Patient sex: F
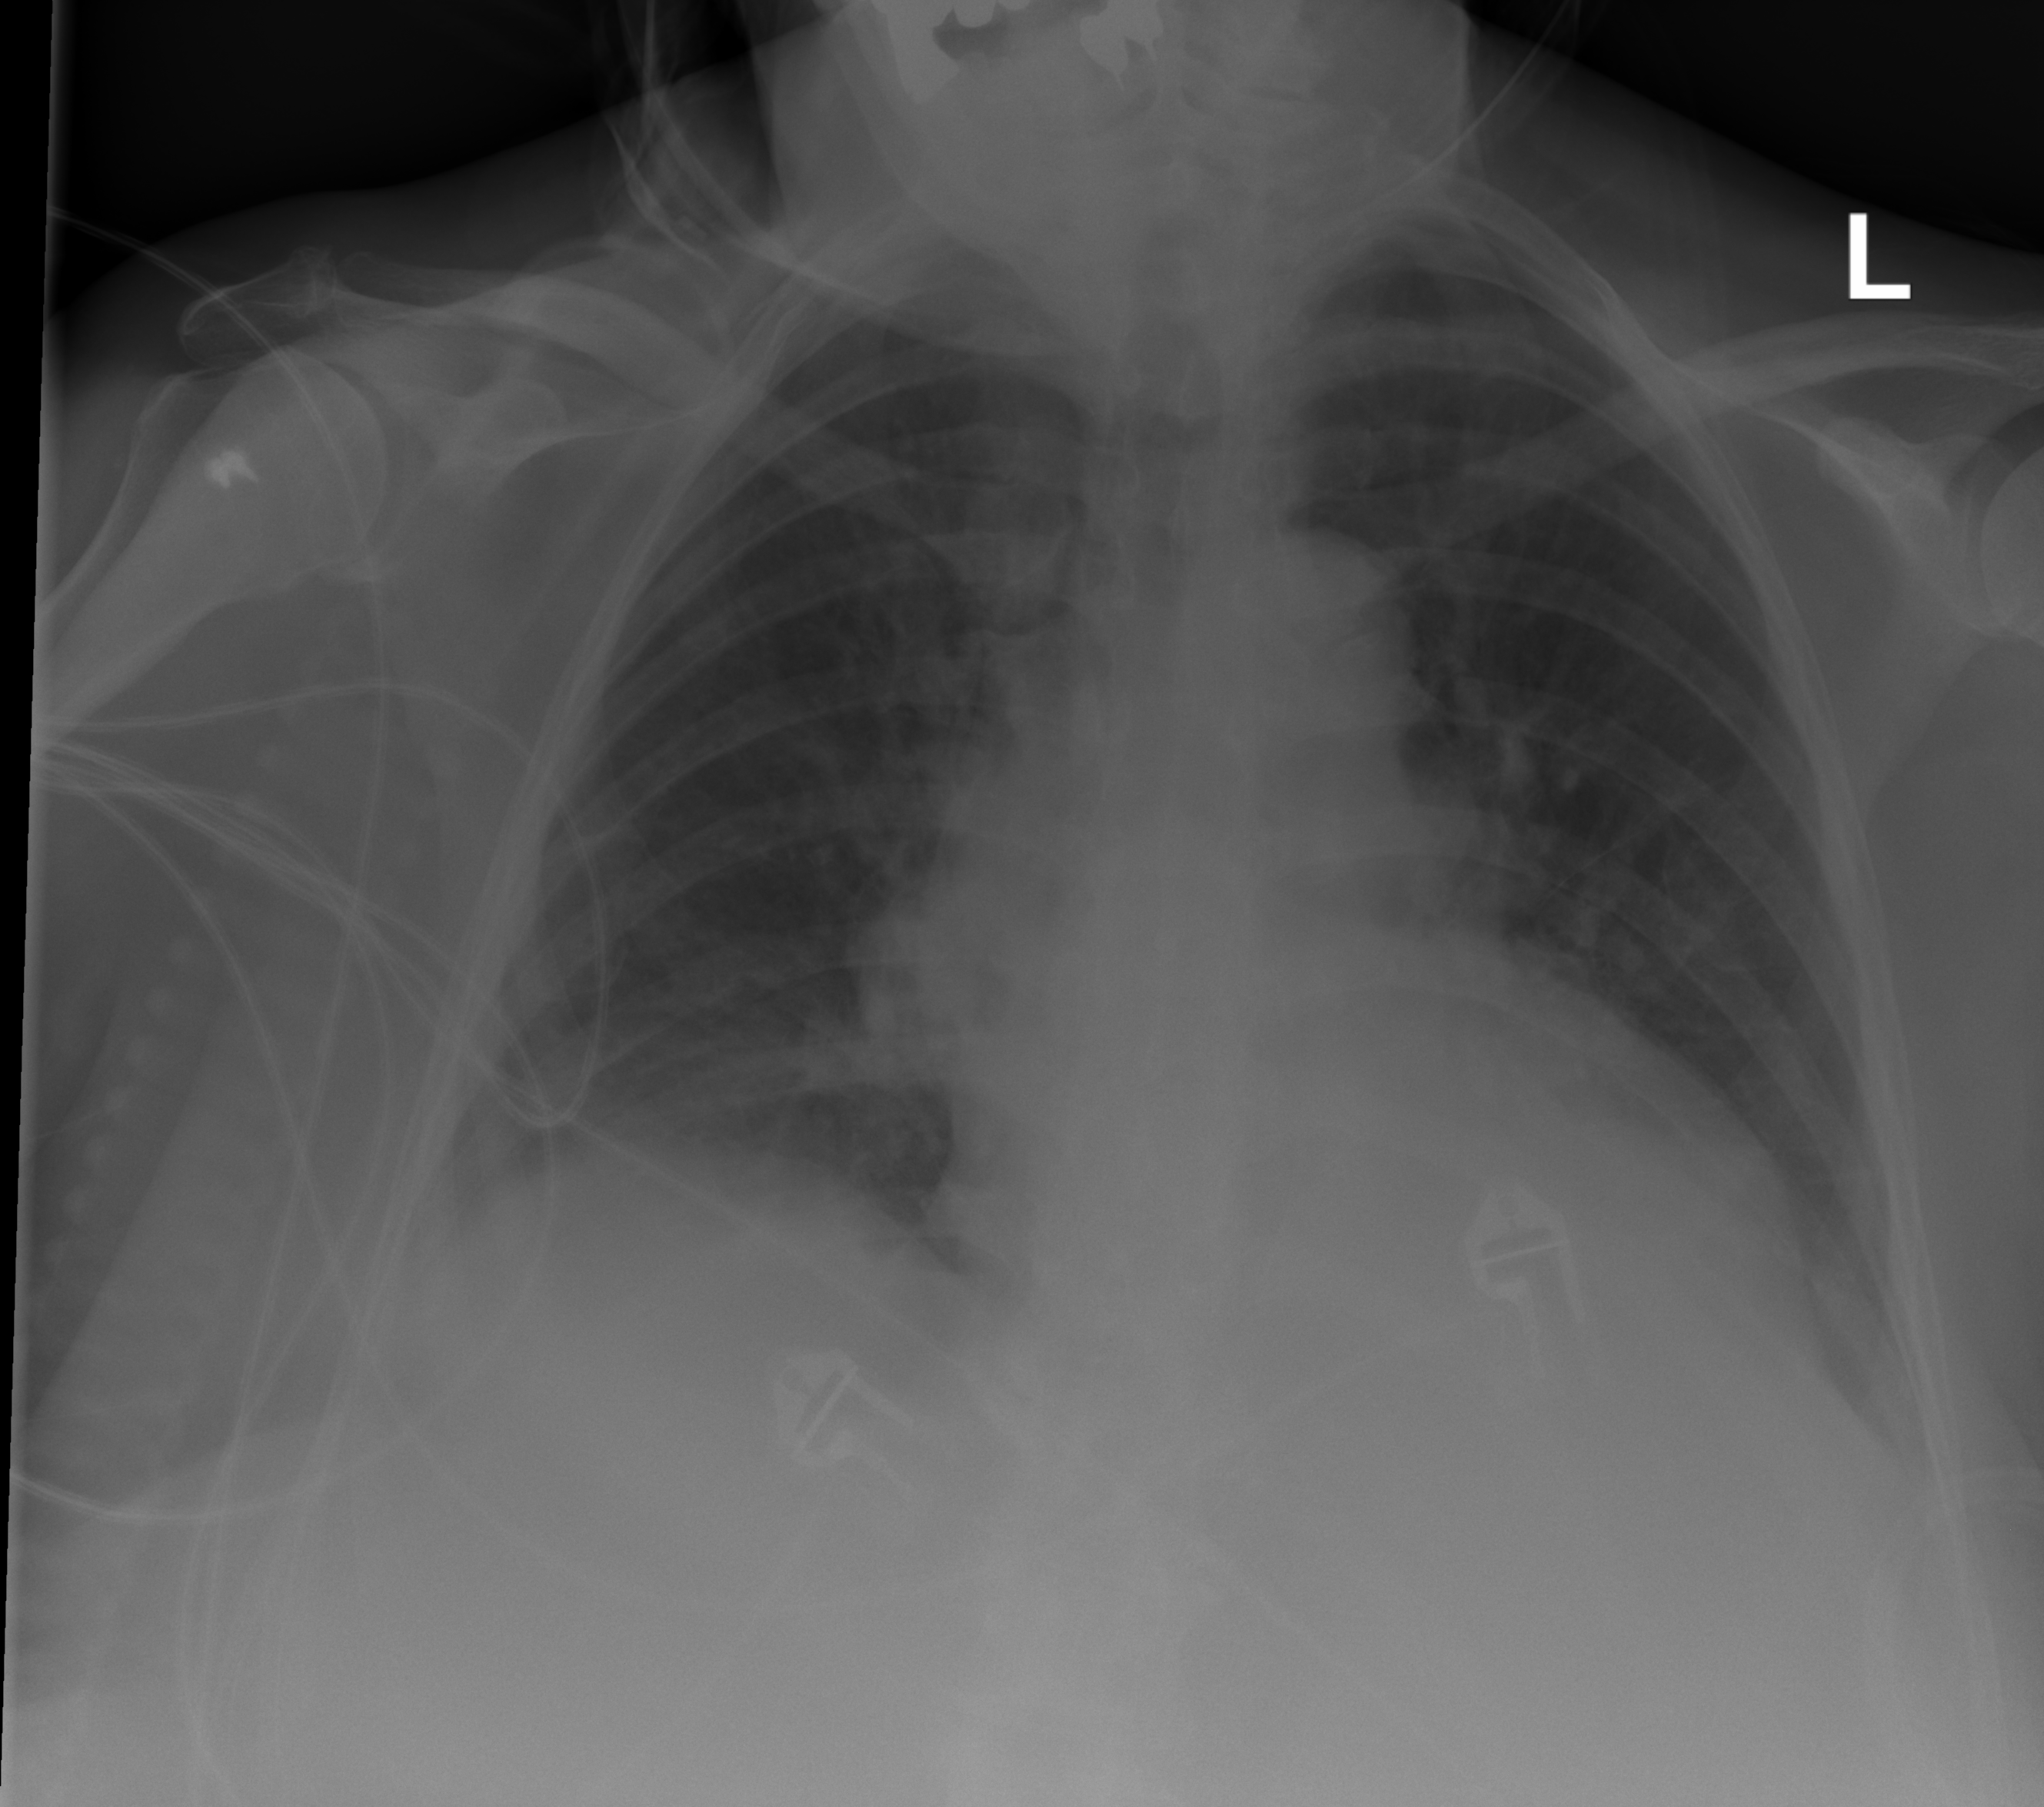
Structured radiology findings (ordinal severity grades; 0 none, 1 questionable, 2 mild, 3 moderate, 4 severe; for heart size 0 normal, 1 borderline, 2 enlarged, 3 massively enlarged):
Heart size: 1
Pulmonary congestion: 2
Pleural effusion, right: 0
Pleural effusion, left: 2
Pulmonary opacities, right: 0
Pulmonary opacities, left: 1
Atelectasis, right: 1
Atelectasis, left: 2